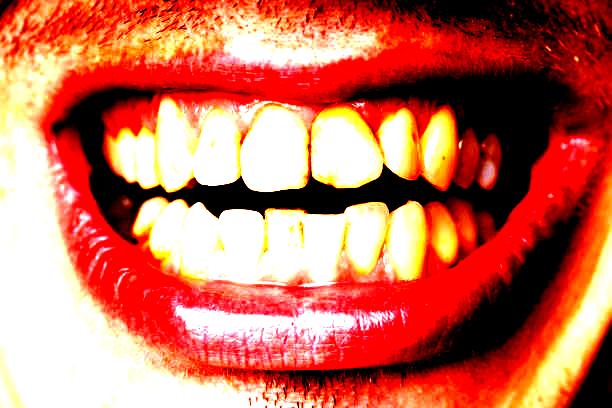
Condition: Calculus